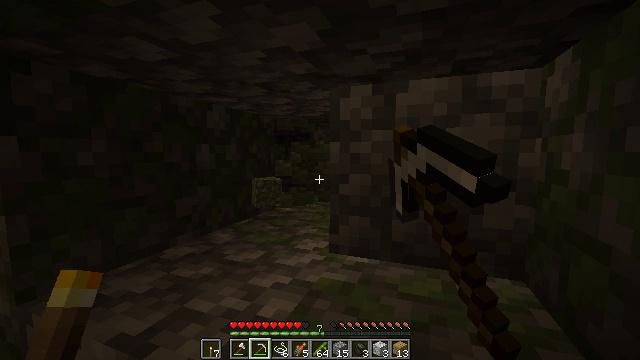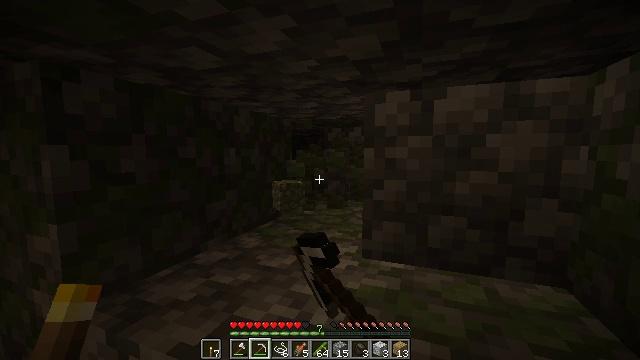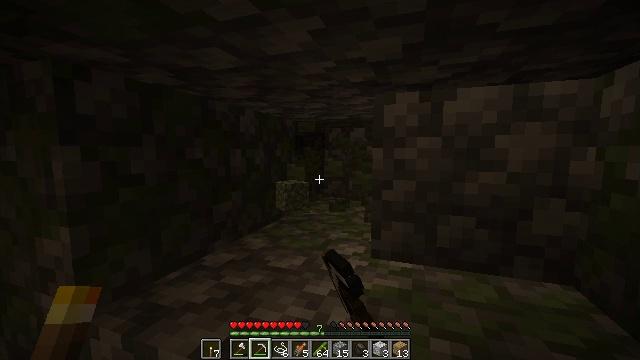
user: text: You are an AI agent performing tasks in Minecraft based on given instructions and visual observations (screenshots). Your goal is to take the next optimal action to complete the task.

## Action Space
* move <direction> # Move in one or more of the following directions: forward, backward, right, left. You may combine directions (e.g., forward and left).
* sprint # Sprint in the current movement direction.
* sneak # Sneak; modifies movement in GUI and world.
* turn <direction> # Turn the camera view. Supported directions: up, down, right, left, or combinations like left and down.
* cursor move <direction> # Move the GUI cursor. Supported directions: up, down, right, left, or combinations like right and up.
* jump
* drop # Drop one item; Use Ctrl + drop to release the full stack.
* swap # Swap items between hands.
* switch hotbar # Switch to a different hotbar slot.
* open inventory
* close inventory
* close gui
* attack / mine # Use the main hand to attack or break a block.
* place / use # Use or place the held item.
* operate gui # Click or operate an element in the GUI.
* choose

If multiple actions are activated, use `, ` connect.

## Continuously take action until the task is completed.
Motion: motion action
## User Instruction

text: Harvest mossy cobblestone for building.
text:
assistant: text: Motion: move left, attack / mine
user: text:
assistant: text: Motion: turn right, attack / mine
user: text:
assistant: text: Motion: attack / mine